Current action and preconditions to check: trajectory_clear

Your task: For each precondition in the list above, predict whether it will hold at this action.

Consider the current scene as observed from the mobile robot's camera, and analyze the predicted future states of all dynamic agents (e.g., people, animals, vehicles, or any moving entities) within the NEXT SECOND.

IMPORTANT: Only answer "very likely" if you are absolutely certain—based on strong, clear evidence—that a dynamic agent will violate the precondition in the predicted future state. Do NOT answer "very likely" for unlikely, ambiguous, or low-probability risks.

Ask yourself for each precondition: Is there a high probability, with clear and convincing evidence, that the predicted future states of any dynamic agent will interfere with the predicted future state of the currently executing action within the NEXT SECOND, causing that precondition to fail?

Assess the risk level based on these predictions. Use "likely" or "very likely" if motions create a clear risk of interference.

Use "neutral" or "improbable" if agents are nearby but their predicted paths are clearly diverging or non-conflicting.

Failure Risk Categories: "very improbable", "improbable", "neutral", "likely", "very likely"

Answer Format: Output ONLY the probability_of_failure value from these categories: "very improbable", "improbable", "neutral", "likely", "very likely"

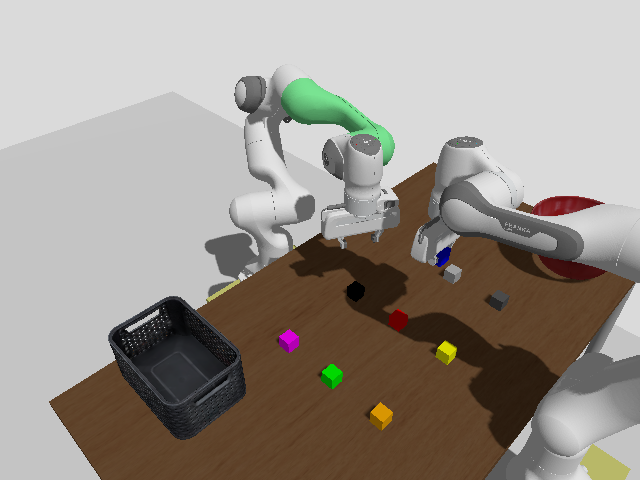

Answer: improbable